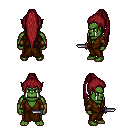
a pixel art fantasy rpg character, male body template, orc, green skin, brown robe, red pants, brunette extra-long topknot hairstyle, leather bracers, dagger, four views (front, back, left, right), 2x2 character sprite sheet, small pixel art, hard edges, no anti-aliasing